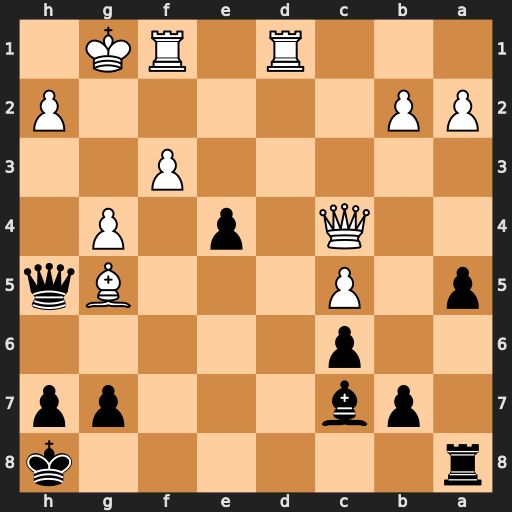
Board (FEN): r6k/1pb3pp/2p5/p1P3Bq/2Q1p1P1/5P2/PP5P/3R1RK1
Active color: b
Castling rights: -
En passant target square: -
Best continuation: Qxh2#